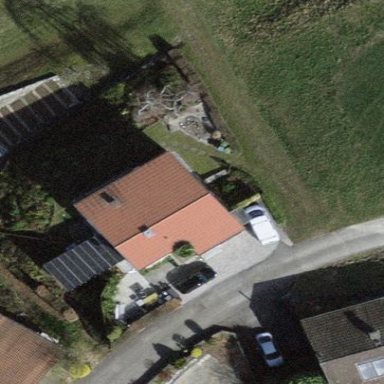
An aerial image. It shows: Residential house.